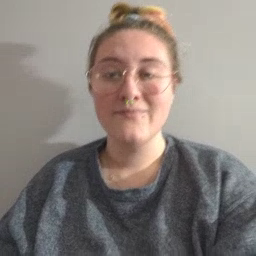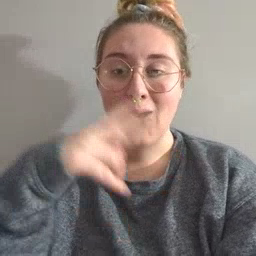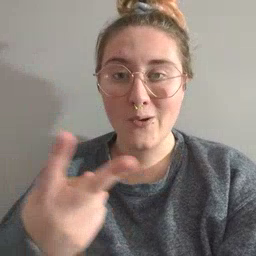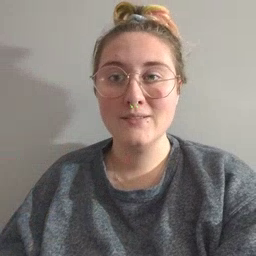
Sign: fall